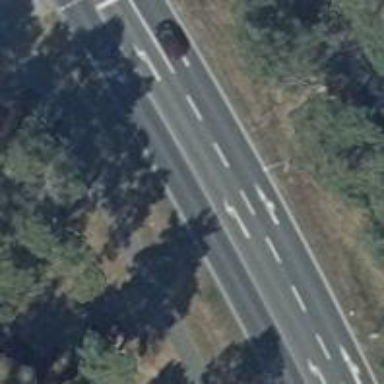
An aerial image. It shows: Primary road with asphalt surface.